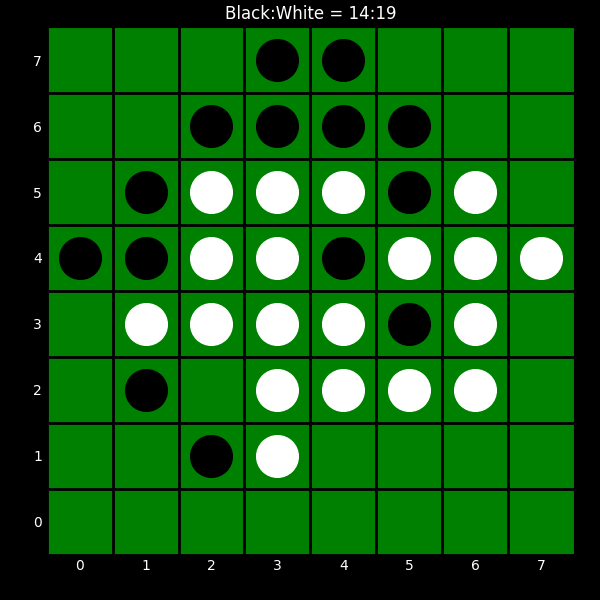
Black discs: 14
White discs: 19